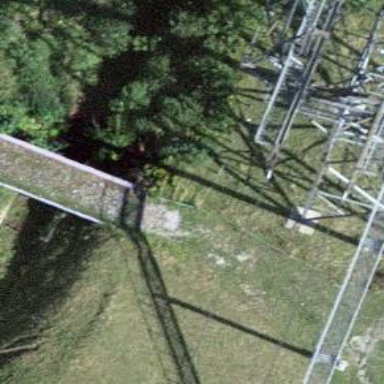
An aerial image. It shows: Viaduct bridge over grade3 track.